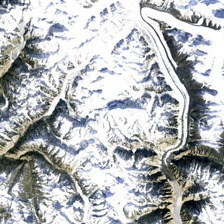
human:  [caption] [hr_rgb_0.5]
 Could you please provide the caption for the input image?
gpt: it is a piece of mountain with snow mostly .

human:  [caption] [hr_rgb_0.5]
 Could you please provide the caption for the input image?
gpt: it is a piece of mountain with snow mostly .

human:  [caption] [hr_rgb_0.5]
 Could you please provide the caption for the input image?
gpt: it is a piece of mountain with snow mostly .

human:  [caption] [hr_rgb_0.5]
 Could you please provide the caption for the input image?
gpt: it is a piece of mountain with snow mostly .

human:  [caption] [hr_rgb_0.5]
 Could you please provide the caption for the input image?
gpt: it is a piece of mountain with snow mostly .